Interaction volume radius: 5 \u00c5
Interaction volume height: 10 \u00c5
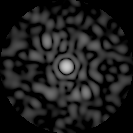
Disorder parameter: 0.8318